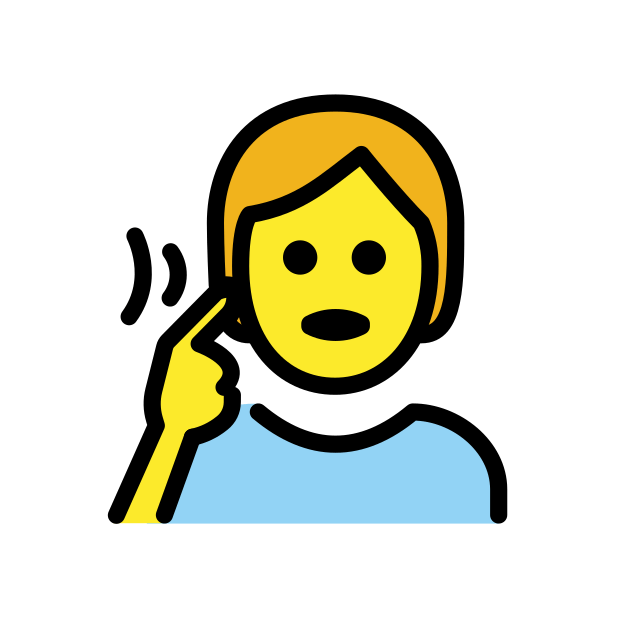
deaf person